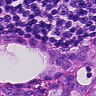
Metastatic tissue present: yes